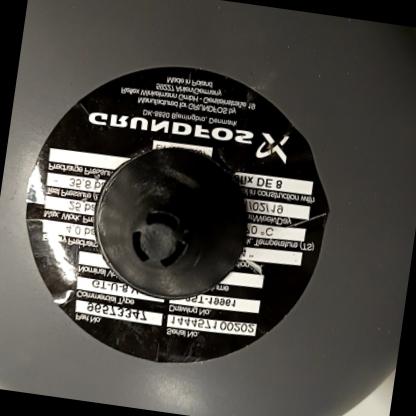
Klasa: tabliczka-znamionowa